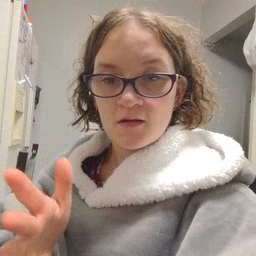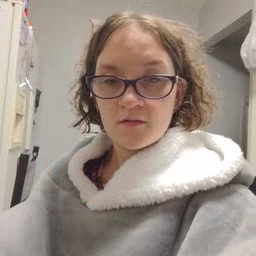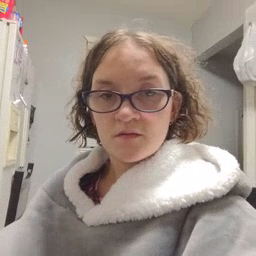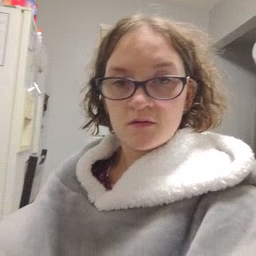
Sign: fine